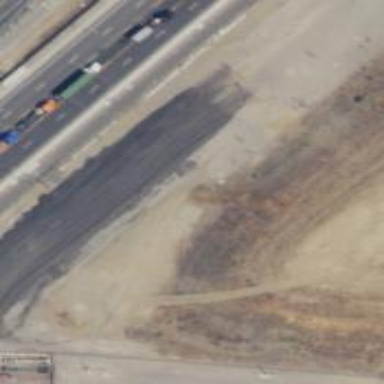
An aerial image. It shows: Parking area with asphalt surface.